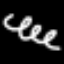
Label: squiggle